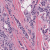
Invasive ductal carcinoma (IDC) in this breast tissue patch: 1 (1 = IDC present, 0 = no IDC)